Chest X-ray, PA view. Patient: 54 years old, sex M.
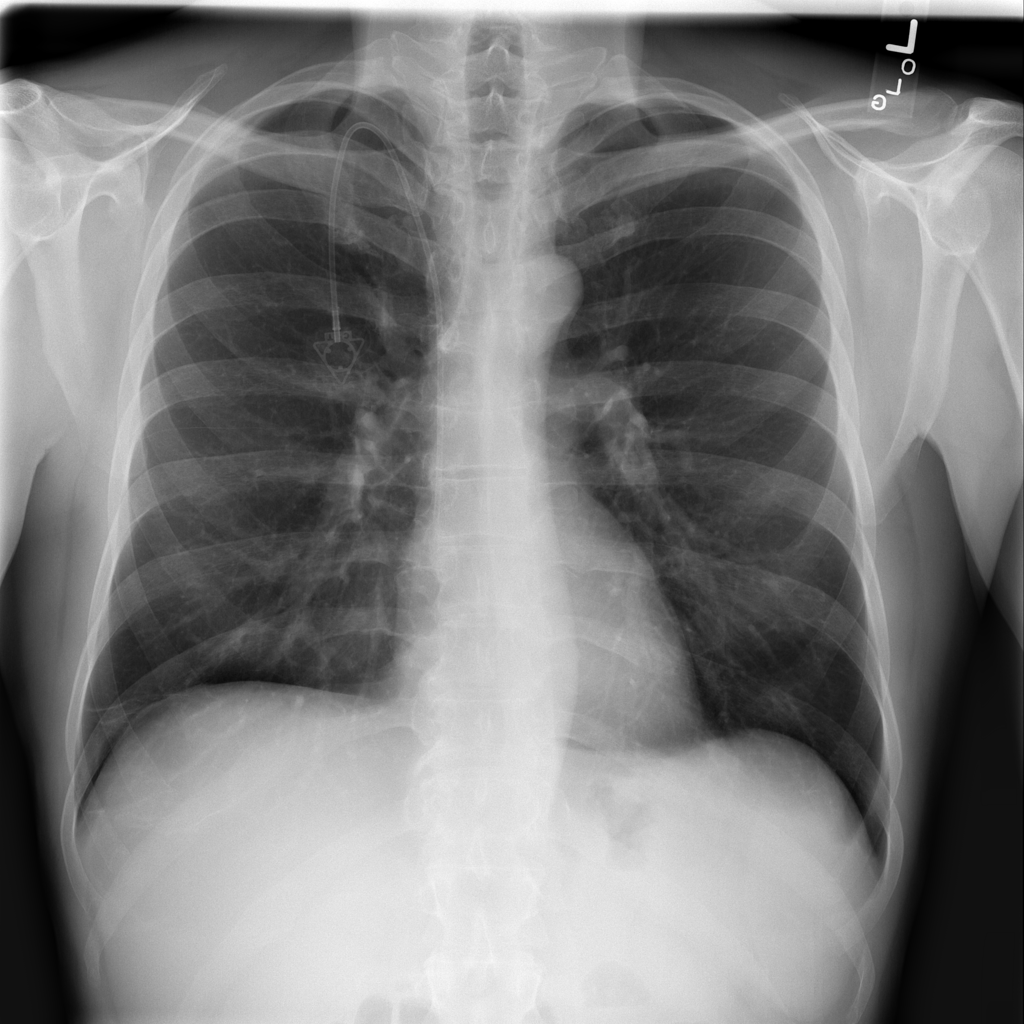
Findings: No Finding